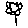
Label: flower